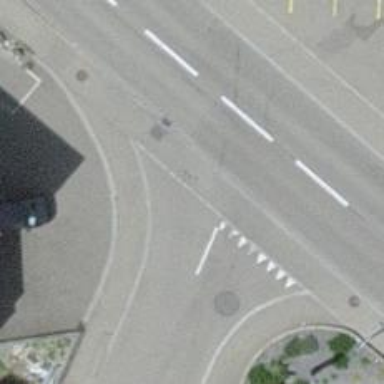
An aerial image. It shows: Road with "give way" sign.